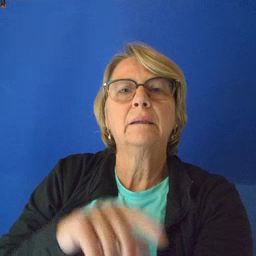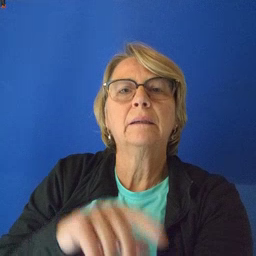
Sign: potty